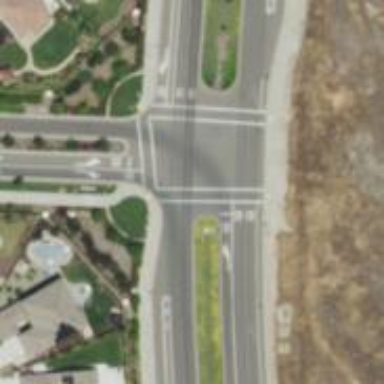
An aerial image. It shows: Secondary link road with asphalt surface.